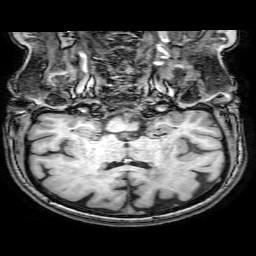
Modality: T1w
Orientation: sagittal
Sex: female
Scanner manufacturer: philips
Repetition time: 0.008186 s
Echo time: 0.00377 s